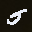
Label: 5